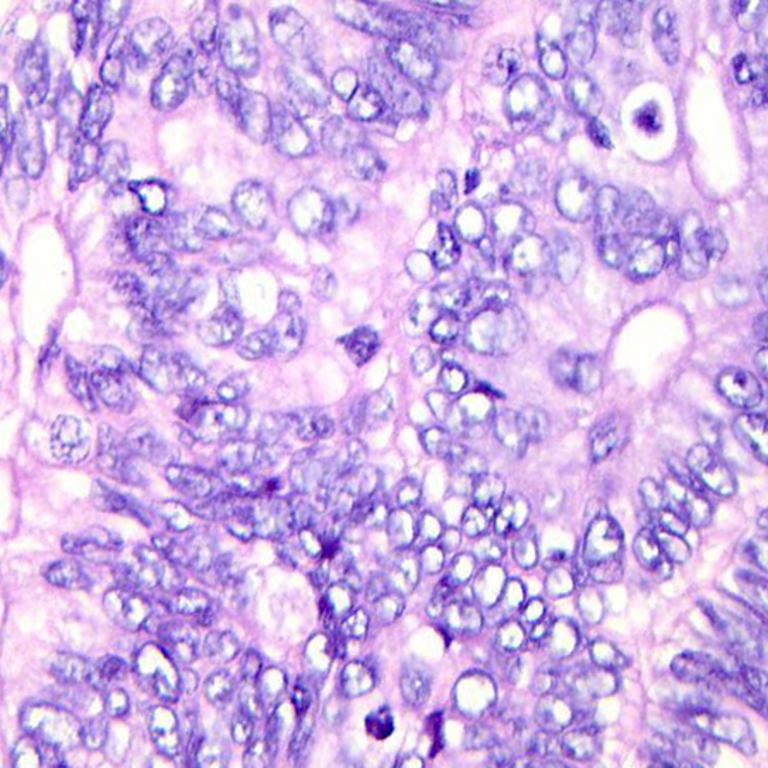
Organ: colon
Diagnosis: adenocarcinomas